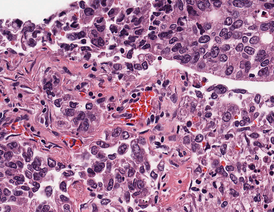
Tumor epithelial tissue: yes
Tumor-associated stroma tissue: yes
Normal tissue: no